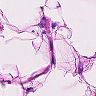
Metastatic tissue present: no